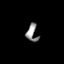
Tissue: lung
Cell type: Epithelial cells
Senescence score: 0.2308
Nuclear area (px): 179
Mean DAPI intensity: 143.793